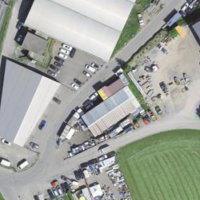
EUNIS habitat code: 54
Species observed at this site:
Barbarea vulgaris